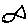
Label: fish